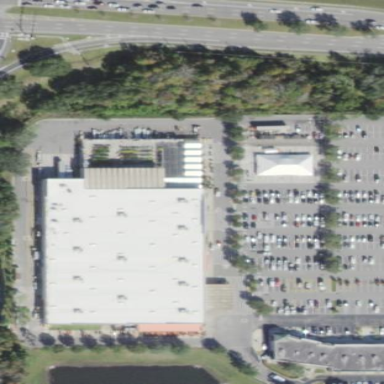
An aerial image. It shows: Retail building.